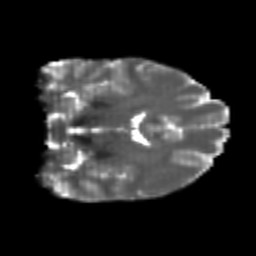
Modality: T2w
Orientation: coronal
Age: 21
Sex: female
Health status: healthy
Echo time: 0.074 s